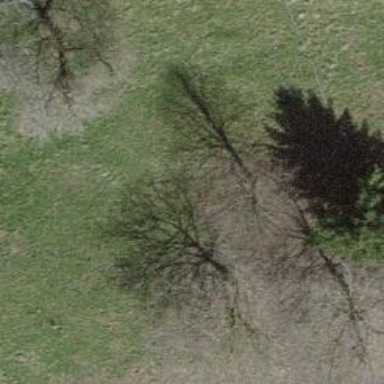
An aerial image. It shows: Broadleaved tree with lush foliage.